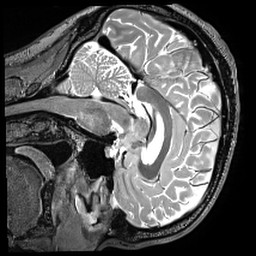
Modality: T2w
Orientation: sagittal
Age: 46
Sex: male
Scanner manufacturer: siemens
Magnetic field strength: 3 T
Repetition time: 3.2 s
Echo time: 0.56 s